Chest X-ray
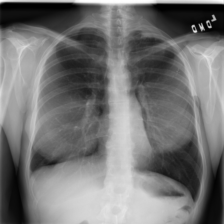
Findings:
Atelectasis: negative
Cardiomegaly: negative
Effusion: negative
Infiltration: negative
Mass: negative
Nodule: negative
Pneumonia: negative
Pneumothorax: negative
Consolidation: negative
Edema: negative
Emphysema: negative
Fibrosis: negative
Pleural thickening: negative
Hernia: negative